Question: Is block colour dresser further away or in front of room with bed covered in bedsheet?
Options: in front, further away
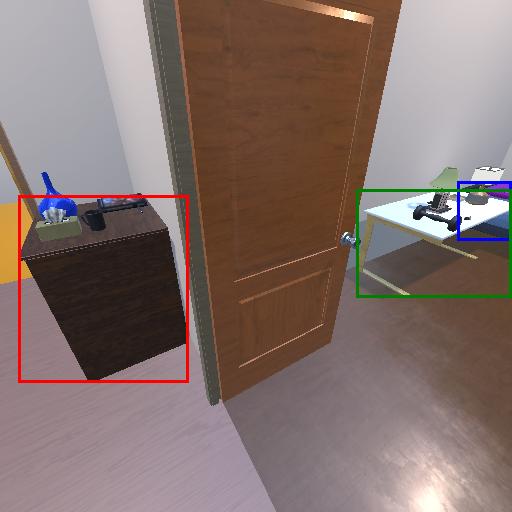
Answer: in front